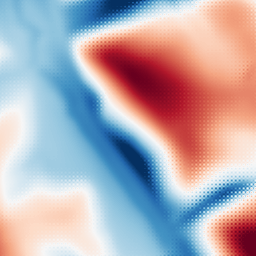
Category: multiscale
Decomposition family: dog
Decomposition parameters: sigma_low: 5
sigma_high: 50
Upsampling method: regularized
Upsampling parameters: scale: 2
lambda_reg: 0.1
Upsampling scale: 2